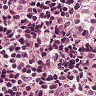
Metastatic tissue present: no